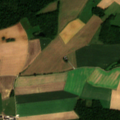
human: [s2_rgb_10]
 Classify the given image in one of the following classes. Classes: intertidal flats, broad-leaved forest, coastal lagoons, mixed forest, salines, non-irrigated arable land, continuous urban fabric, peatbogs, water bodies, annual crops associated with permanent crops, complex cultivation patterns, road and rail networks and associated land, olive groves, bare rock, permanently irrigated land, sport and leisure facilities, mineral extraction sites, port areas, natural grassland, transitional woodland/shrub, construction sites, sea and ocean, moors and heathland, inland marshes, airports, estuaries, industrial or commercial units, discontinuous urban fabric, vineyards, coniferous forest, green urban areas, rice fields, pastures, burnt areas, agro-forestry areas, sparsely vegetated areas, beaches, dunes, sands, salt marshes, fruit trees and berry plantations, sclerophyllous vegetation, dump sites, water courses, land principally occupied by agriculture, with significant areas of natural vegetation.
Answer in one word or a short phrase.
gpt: non-irrigated arable land, complex cultivation patterns, broad-leaved forest